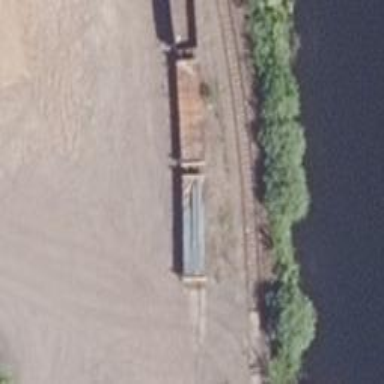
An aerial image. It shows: Rail spur service.